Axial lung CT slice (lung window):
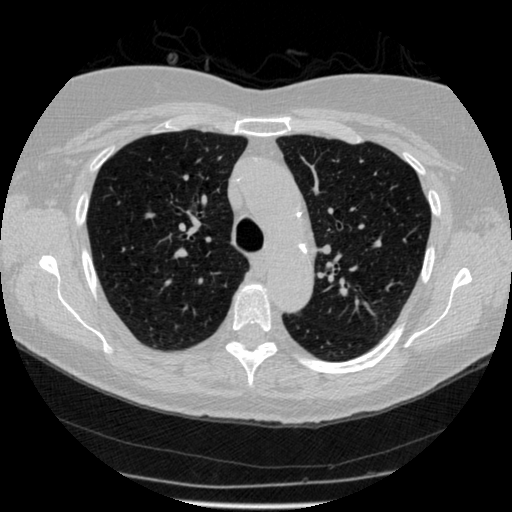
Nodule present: no